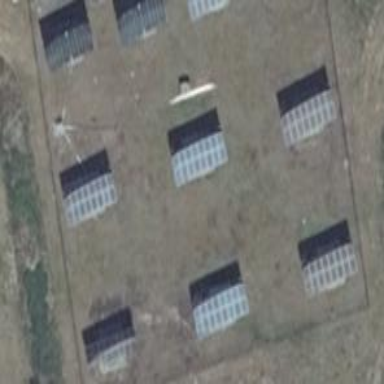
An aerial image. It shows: Solar power generator using photovoltaic technology.